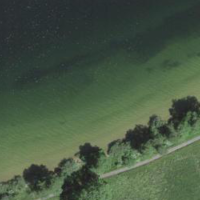
EUNIS habitat code: 14
Species observed at this site:
Neottia ovata
Filipendula ulmaria